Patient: sex M, age 60
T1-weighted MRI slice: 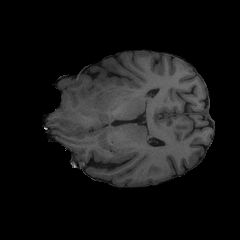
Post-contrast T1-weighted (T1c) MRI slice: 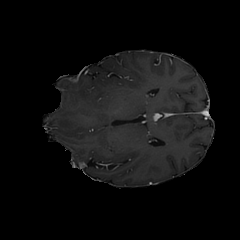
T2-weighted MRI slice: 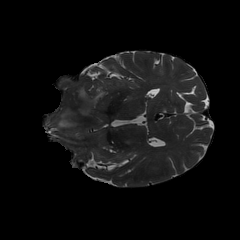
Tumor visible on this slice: yes
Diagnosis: Glioblastoma, IDH-wildtype
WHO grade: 4